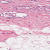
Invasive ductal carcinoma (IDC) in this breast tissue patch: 0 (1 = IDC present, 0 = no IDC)